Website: bh-photo
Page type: receipt
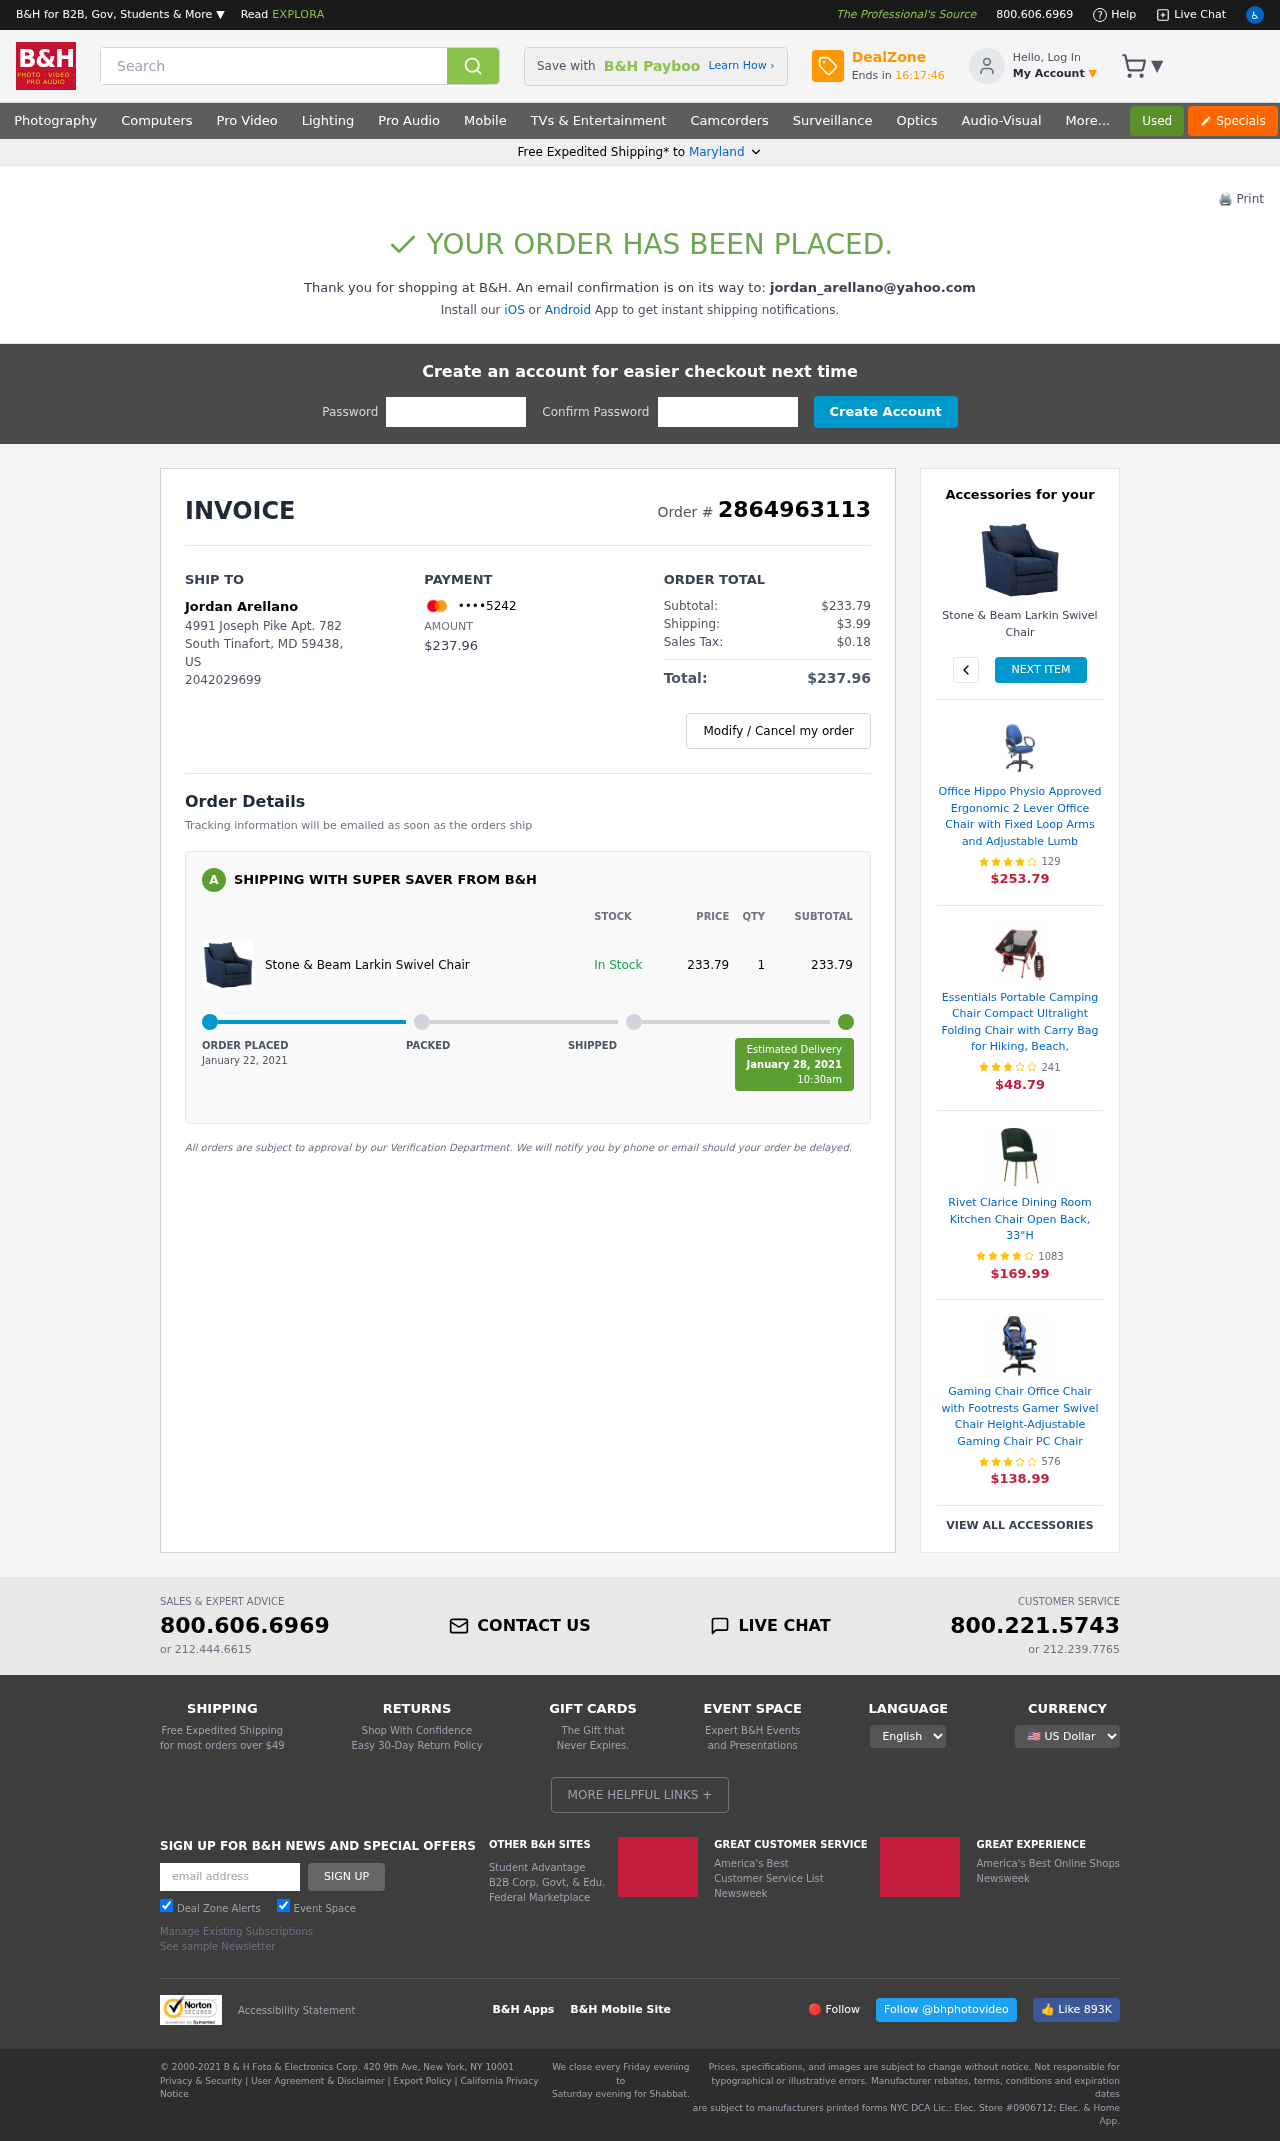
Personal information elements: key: PII_CARD_LAST4
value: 5242
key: PII_CITY
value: South Tinafort
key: PII_EMAIL
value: jordan_arellano@yahoo.com
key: PII_FULLNAME
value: Jordan Arellano
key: PII_PHONE
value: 2042029699
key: PII_POSTCODE
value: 59438
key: PII_STATE
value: Maryland
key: PII_STATE_ABBR
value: MD
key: PII_STREET
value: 4991 Joseph Pike Apt. 782
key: PII_COUNTRY_CODE
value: US
Product elements: key: PRODUCT1_NAME
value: Stone & Beam Larkin Swivel Chair
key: PRODUCT1_PRICE
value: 233.79
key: PRODUCT1_QUANTITY
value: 1
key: PRODUCT1_NAME2
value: Stone & Beam Larkin Swivel Chair
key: PRODUCT2_NAME
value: Office Hippo Physio Approved Ergonomic 2 Lever Office Chair with Fixed Loop Arms and Adjustable Lumb
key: PRODUCT2_NUM_RATINGS
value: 129
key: PRODUCT2_PRICE
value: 253.79
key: PRODUCT3_NAME
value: Essentials Portable Camping Chair Compact Ultralight Folding Chair with Carry Bag for Hiking, Beach,
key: PRODUCT3_NUM_RATINGS
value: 241
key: PRODUCT3_PRICE
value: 48.79
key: PRODUCT4_NAME
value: Rivet Clarice Dining Room Kitchen Chair Open Back, 33"H
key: PRODUCT4_NUM_RATINGS
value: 1083
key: PRODUCT4_PRICE
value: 169.99
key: PRODUCT5_NAME
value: Gaming Chair Office Chair with Footrests Gamer Swivel Chair Height-Adjustable Gaming Chair PC Chair
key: PRODUCT5_NUM_RATINGS
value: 576
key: PRODUCT5_PRICE
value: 138.99
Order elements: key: ORDER_ID
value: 2864963113
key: ORDER_TOTAL
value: $237.96
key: ORDER_SUBTOTAL
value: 233.79
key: ORDER_SUBTOTAL
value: $233.79
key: ORDER_SHIPPING_COST
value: $3.99
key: ORDER_TAX
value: $0.18
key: ORDER_DATE
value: January 22, 2021
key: ORDER_DELIVERY_DATE
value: January 28, 2021
Search elements: key: HEADER_SEARCH
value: Search